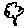
Label: tree